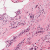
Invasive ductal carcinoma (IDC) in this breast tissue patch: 1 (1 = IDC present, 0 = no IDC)